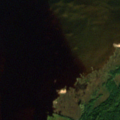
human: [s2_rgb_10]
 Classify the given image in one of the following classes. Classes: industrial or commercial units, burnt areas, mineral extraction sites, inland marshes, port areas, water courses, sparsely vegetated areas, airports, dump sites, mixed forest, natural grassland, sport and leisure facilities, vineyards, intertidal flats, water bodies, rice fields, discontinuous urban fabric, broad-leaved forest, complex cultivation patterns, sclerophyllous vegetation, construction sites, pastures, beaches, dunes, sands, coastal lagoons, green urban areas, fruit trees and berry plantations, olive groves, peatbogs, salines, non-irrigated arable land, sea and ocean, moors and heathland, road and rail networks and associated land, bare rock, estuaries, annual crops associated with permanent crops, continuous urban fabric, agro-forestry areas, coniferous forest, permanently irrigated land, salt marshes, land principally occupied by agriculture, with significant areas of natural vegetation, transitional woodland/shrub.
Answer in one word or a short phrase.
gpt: land principally occupied by agriculture, with significant areas of natural vegetation, broad-leaved forest, salt marshes, sea and ocean